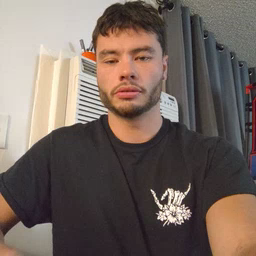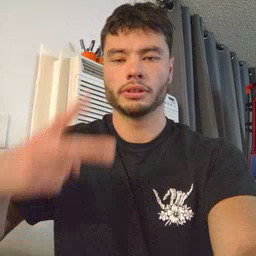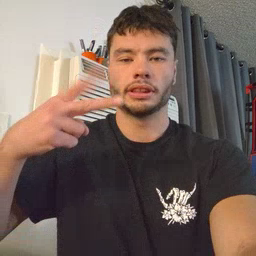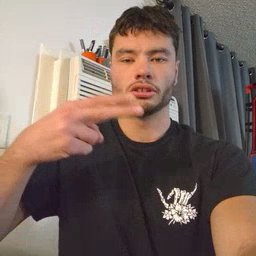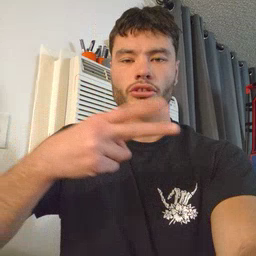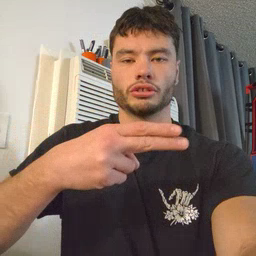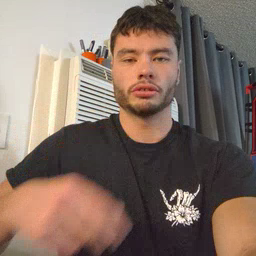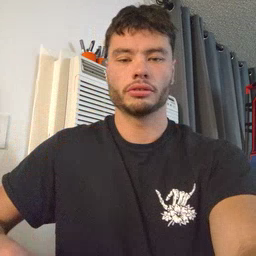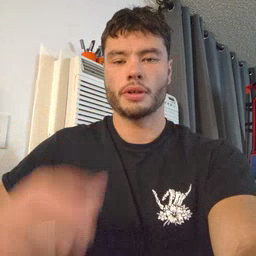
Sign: scissors